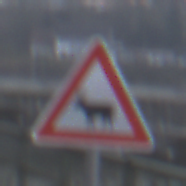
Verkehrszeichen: ViehtriebRechts
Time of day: MorningAfternoon
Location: Outdoor (Suburban)
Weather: Overcast
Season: NotSpecified
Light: Natural